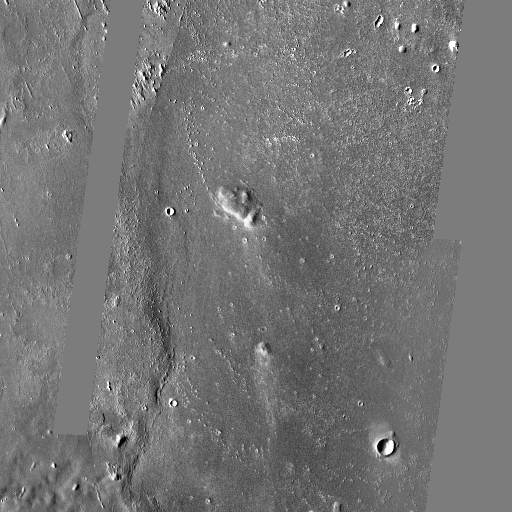
Crater classes present: Background, Other, Secondary